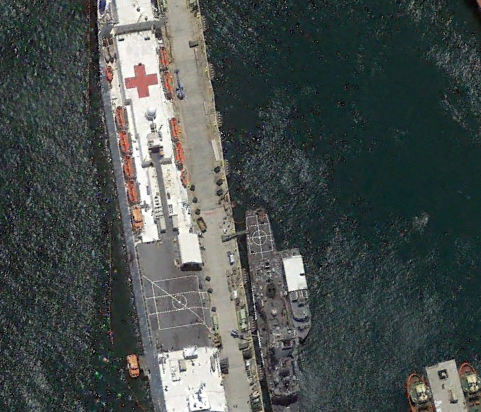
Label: Medical_ship